Question: By default, it gets shown only when the device's menu button is pressed and when the page is swiped down (see the GIF below when the touch marker is red). Can using JavaScript?

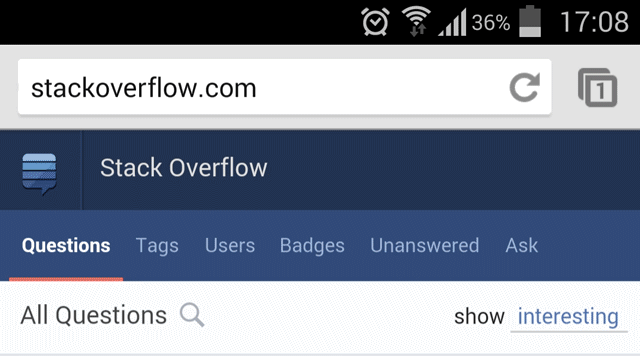
Answer: # The solution
It is possible only , because of the limitations of the Full Screen API. <URL>
'''
var p;
function showURLBar() {
p = [window.pageXOffset, window.pageYOffset];
document.documentElement.webkitRequestFullscreen();
setTimeout(function () {
document.webkitExitFullscreen();
setTimeout(function () {
scrollTo(p[0], p[1]);
}, 300);
}, 300);
}
'''
# Important notes
- - - <URL>- - - 'window.location''window.location.hash''window.history''window.scrollBy''window.scrollTo''window.scrollTop'